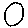
Label: circle